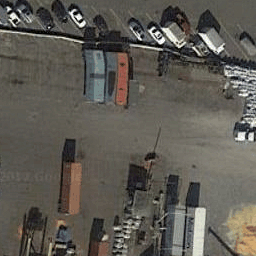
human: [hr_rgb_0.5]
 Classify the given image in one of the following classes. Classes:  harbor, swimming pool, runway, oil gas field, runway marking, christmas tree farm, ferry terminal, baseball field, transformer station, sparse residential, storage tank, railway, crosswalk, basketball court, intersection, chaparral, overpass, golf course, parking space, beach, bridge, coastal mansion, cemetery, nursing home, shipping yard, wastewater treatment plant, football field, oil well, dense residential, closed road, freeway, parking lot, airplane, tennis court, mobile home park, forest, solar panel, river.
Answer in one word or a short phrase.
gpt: shipping yard